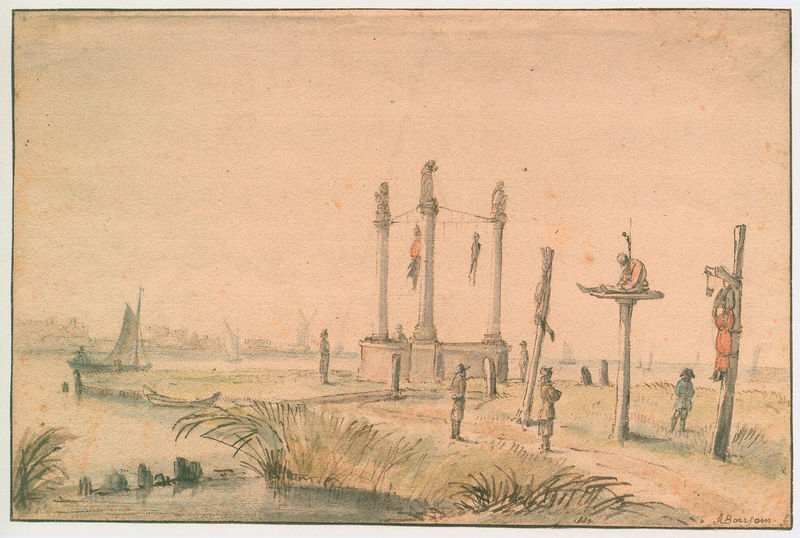
Titel: View of the Gallows fileld at Volewijk outside of Amsterdam
Künstler: Anthony von Borssum
Institution: Amsterdam, Rijksmuseum/ Inv. Nr.: RP-T-1954-.182
Schlagwörter: gemälde, wasser, menschen, stadt, gras, hinrichtung, tod, tot, holland, niederlande, mühle, schilf, windmühle, schiffe, segelboot, fluß, blue, men, people, red, soldaten, soldiers, green, woman, pink, hängen, kreuz, tote, sky, boat, netherlands, orange, ship, water, death, grass, river, drawing, hats, wachen, dead, rope, sail, town, statues, boot, rushes, galgen, dutch, windmill, hanging, phahl, executor, pranger, dying, execution, canal, poles, posts, torture, sail boat, hinrichtungsplatz, pastell, pillars, gallows, punishment, hang, gallow, die, observing, inquisition, hangman, noose, skiff, hung, hanged, executioners, witnesses, people dying, execute, pfähle, pfahl, gehenkte, noederlande, excute